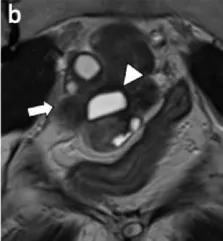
Coronal.
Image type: radiology (mri)